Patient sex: F
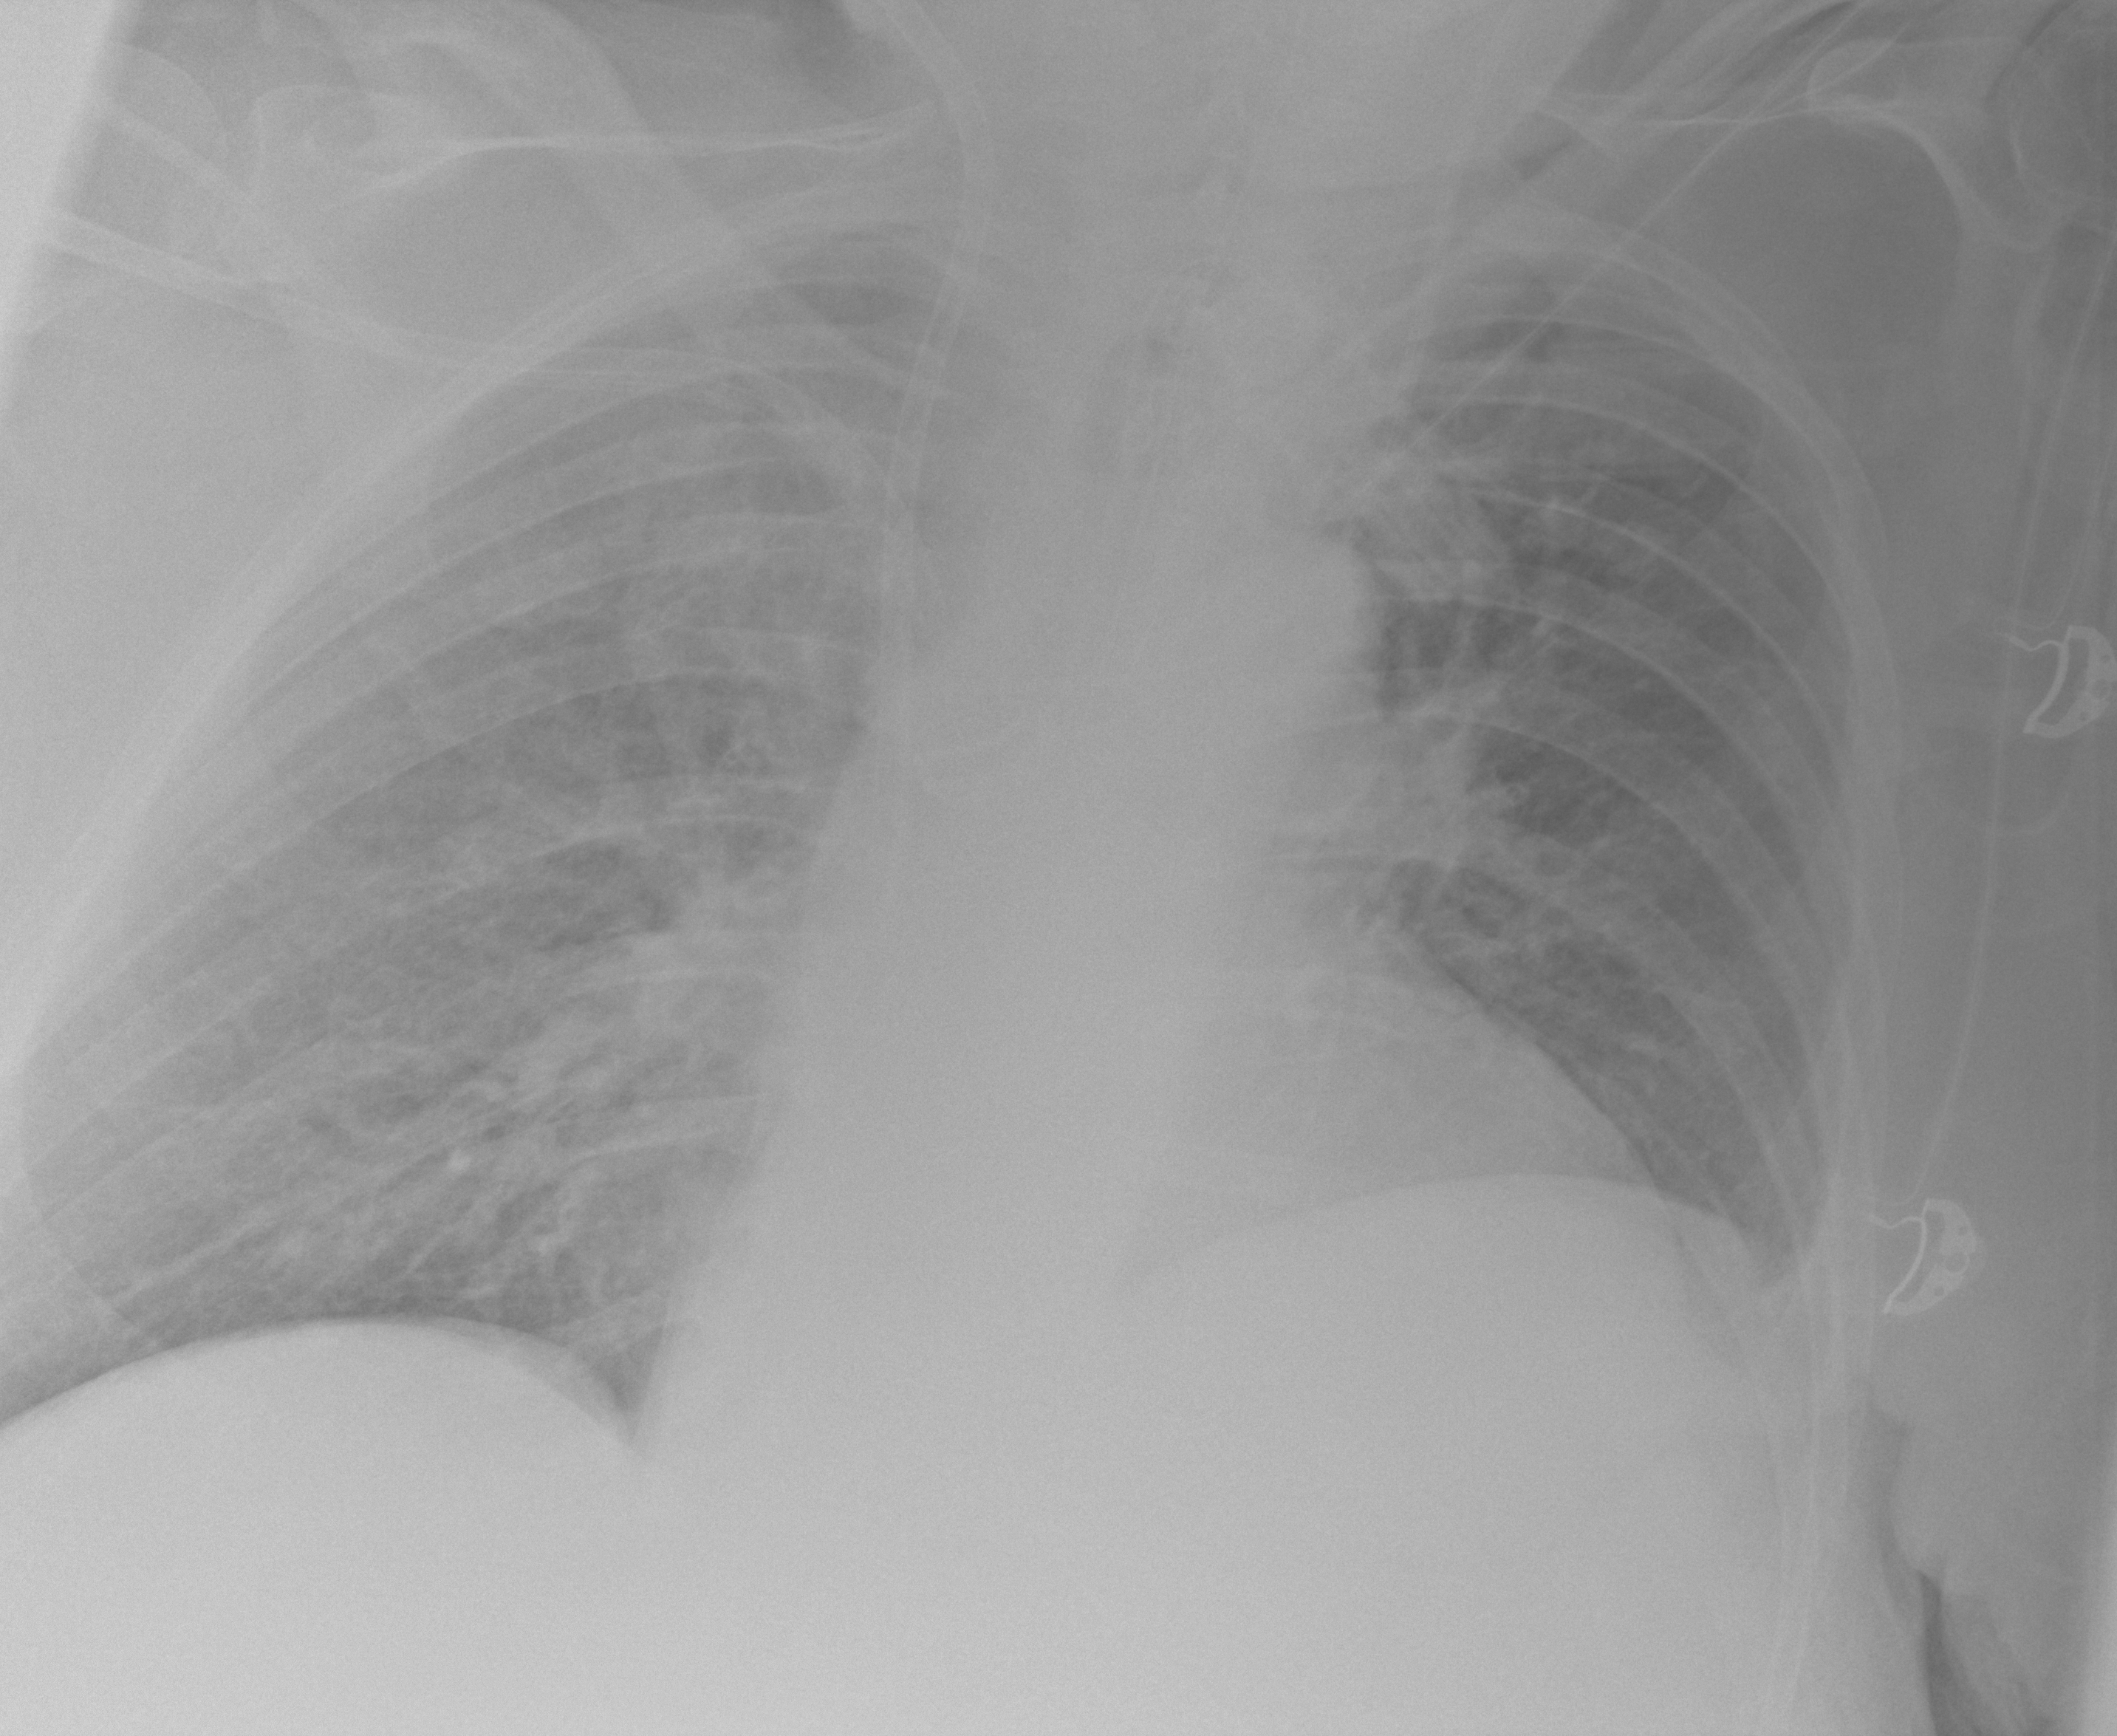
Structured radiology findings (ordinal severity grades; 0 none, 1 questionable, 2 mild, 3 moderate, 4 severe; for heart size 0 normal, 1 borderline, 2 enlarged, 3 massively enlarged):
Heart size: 1
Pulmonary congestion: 2
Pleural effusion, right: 0
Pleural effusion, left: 1
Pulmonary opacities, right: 2
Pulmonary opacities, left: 0
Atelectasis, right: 2
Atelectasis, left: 0